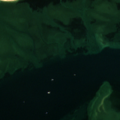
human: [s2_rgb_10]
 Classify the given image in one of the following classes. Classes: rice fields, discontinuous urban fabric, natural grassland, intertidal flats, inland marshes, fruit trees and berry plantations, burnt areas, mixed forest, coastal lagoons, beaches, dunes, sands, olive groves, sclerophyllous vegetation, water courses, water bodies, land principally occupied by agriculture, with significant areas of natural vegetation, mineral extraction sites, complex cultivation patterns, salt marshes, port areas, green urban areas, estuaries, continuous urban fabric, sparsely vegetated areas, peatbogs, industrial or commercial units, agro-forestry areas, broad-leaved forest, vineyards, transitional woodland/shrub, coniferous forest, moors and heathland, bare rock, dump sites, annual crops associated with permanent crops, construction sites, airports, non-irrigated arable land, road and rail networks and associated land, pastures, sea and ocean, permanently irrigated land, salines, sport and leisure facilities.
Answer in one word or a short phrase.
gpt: salt marshes, intertidal flats, coastal lagoons